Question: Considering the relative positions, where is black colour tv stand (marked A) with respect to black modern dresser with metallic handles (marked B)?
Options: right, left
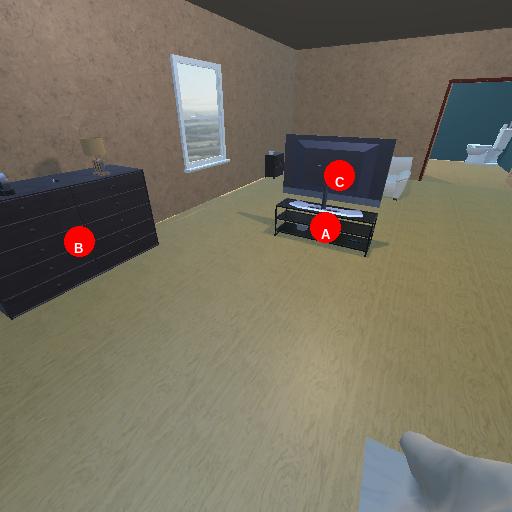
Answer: right